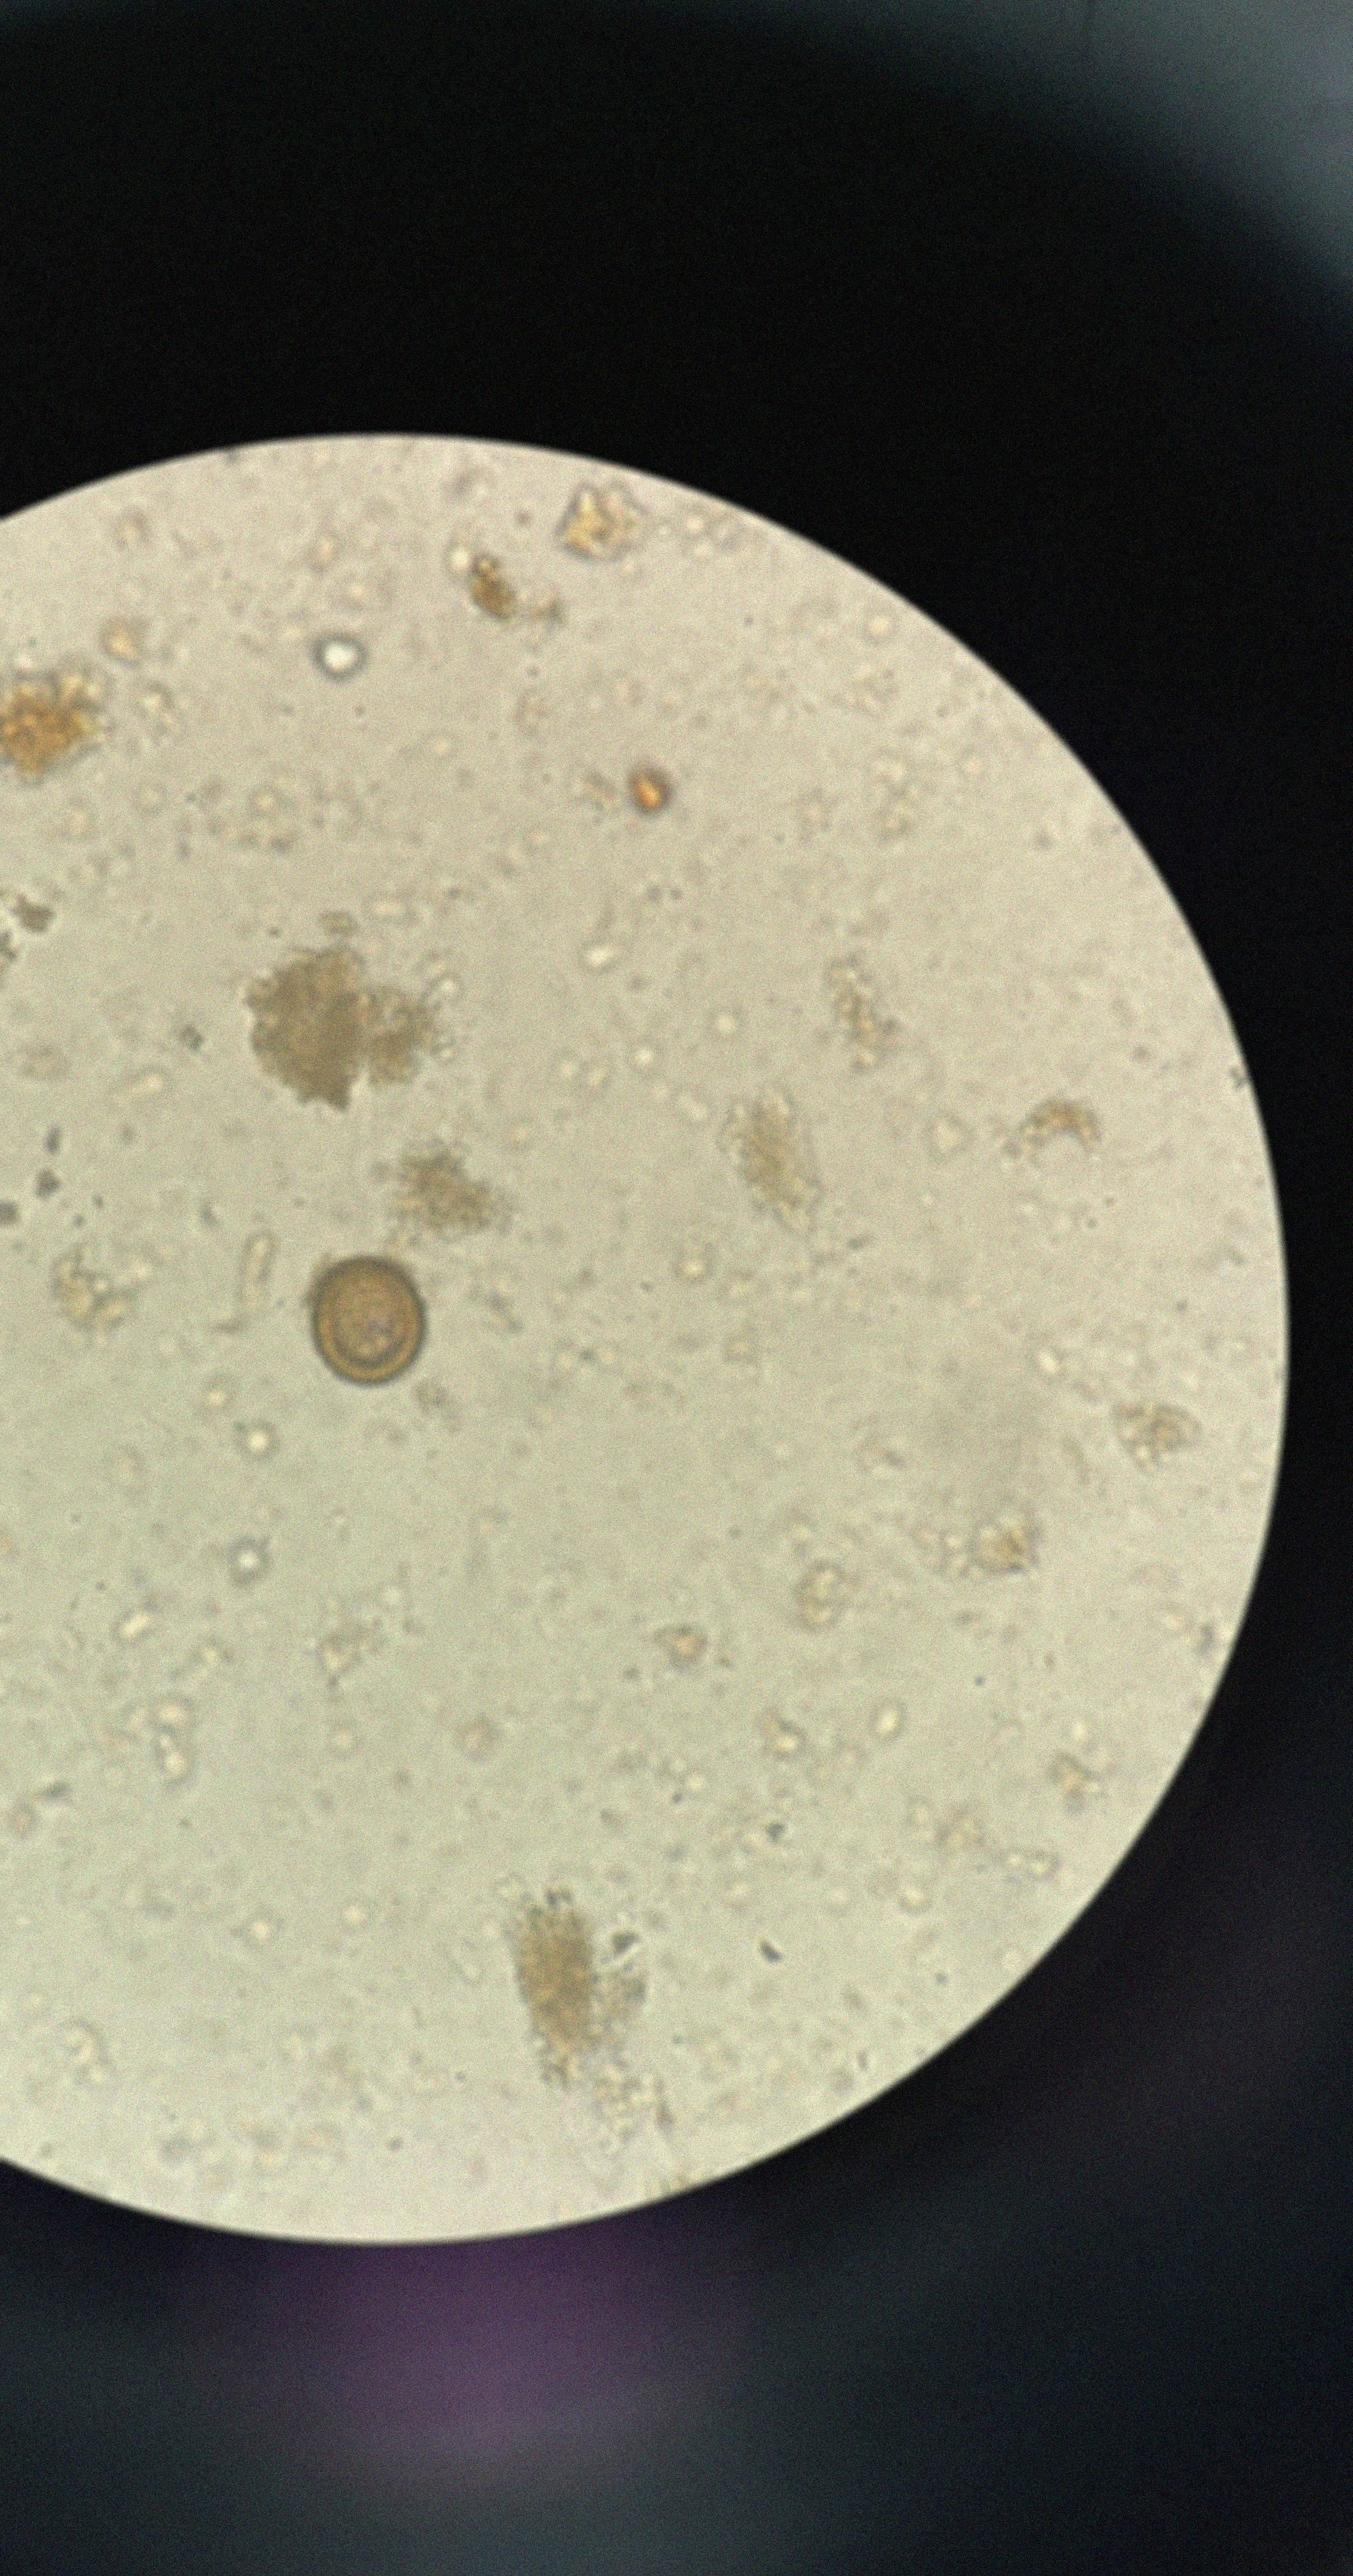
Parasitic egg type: Taenia spp. egg